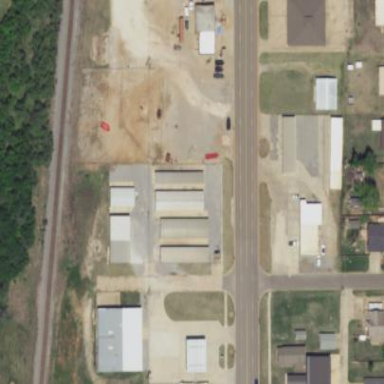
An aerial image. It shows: Storage rental shop.